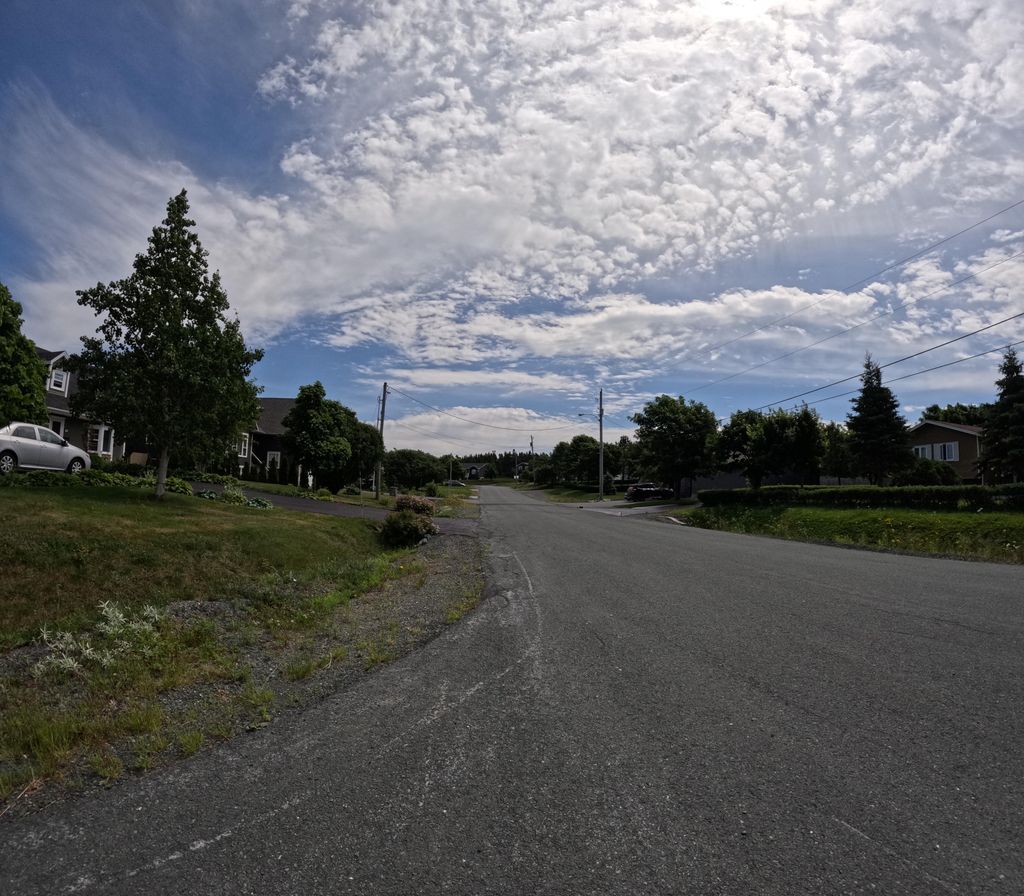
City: st_johns